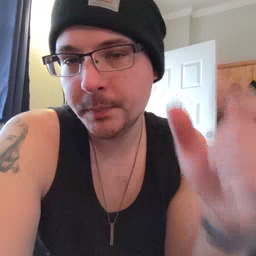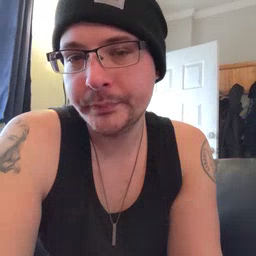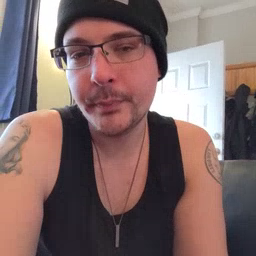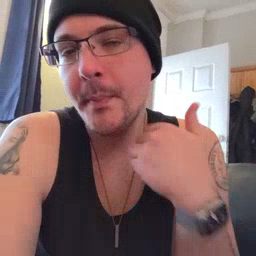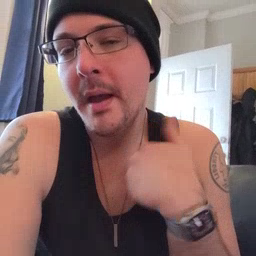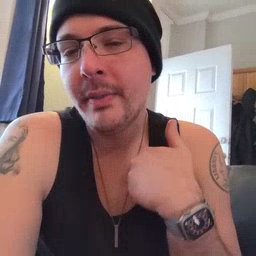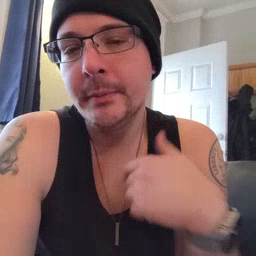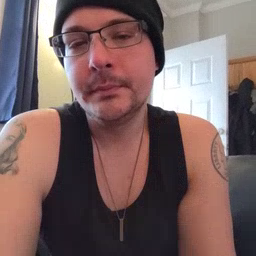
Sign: bath